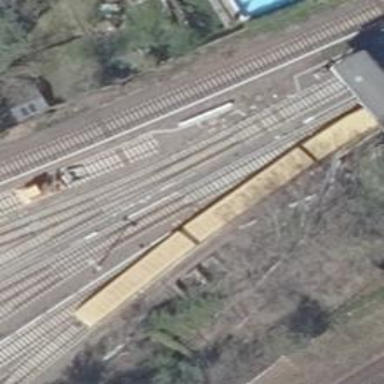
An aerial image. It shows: Railway switch.